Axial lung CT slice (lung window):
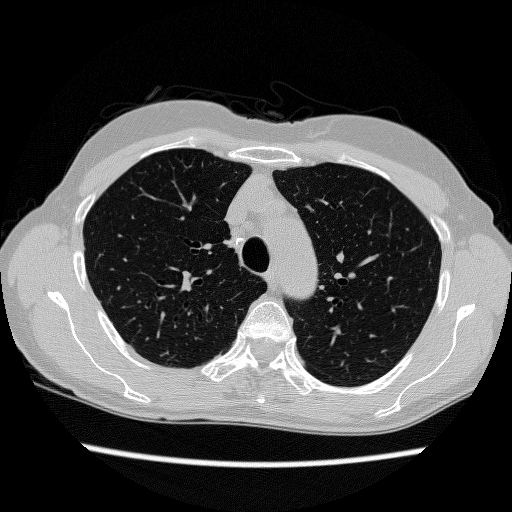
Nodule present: no